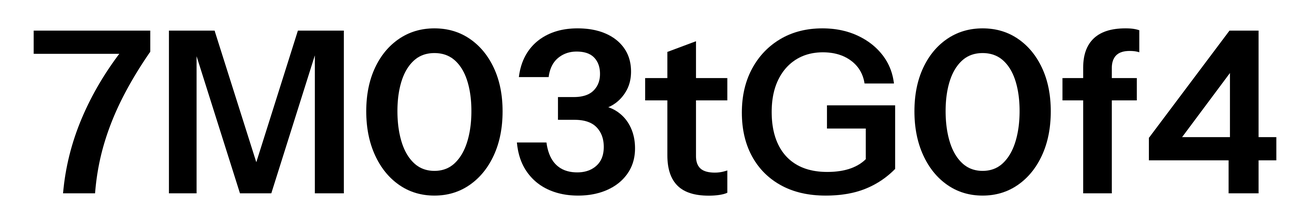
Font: InstrumentSans_SemiBold